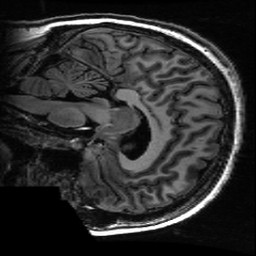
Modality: T1w
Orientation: sagittal
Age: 22
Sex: female
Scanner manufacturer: ge
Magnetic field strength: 3 T
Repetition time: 0.01144 s
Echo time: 0.005012 s